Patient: sex M, age 51
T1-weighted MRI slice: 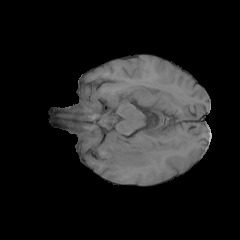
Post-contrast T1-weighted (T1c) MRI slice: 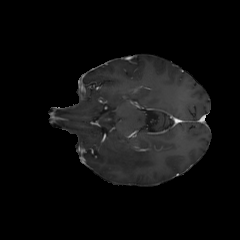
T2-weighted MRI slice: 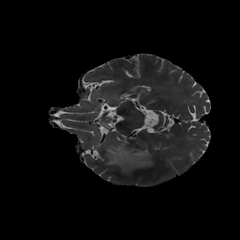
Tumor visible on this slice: yes
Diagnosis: Glioblastoma, IDH-wildtype
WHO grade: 4